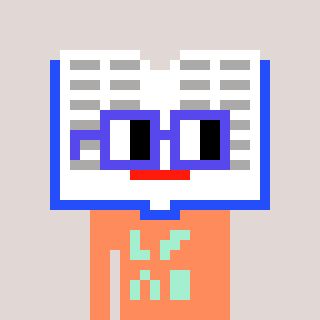
a pixel art character with square blue glasses, a dictionary-shaped head and a peachy-colored body on a warm background